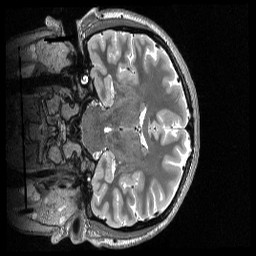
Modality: T2w
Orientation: coronal
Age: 23
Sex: female
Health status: healthy
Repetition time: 3.2 s
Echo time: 0.563 s